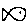
Label: fish